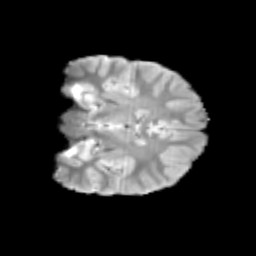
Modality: T2w
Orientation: coronal
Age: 9
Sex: male
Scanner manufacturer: siemens
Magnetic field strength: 3 T
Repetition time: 3.8 s
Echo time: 0.07 s